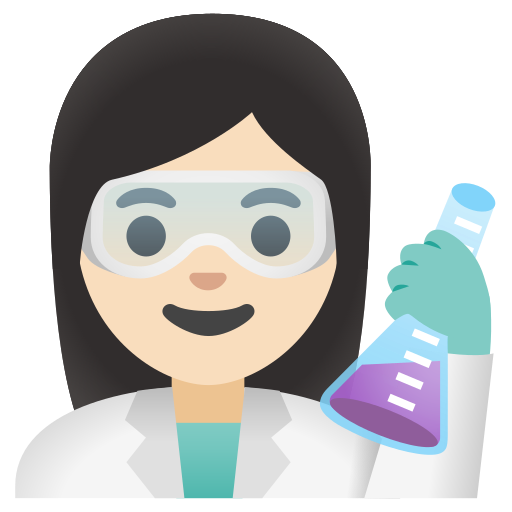
Emoji: 👩🏻‍🔬